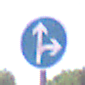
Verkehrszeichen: VorgeschriebeneFahrtrichtungGeradeausOderRechts
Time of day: Midday
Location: Outdoor (RoadRail)
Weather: Clear
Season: NotSpecified
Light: Natural